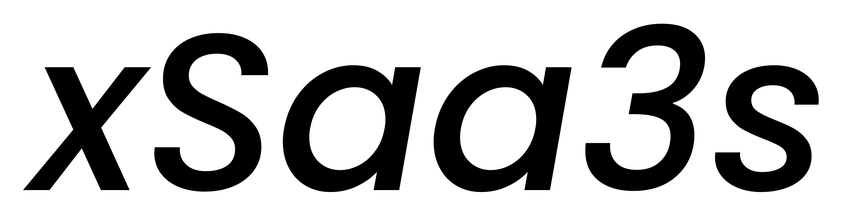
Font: Poppins-MediumItalic